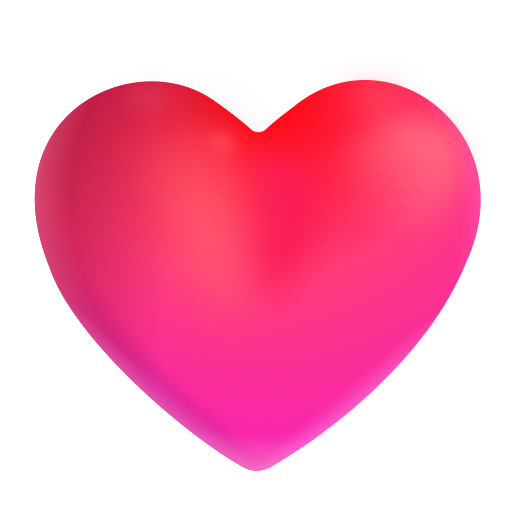
red heart color